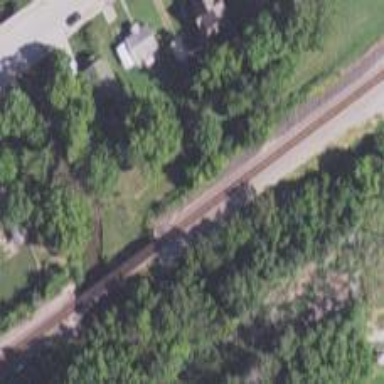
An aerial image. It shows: Railway track.